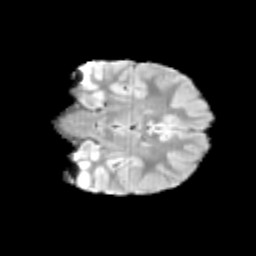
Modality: T2w
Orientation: coronal
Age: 8
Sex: male
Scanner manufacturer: siemens
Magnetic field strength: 3 T
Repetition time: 3.8 s
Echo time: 0.07 s